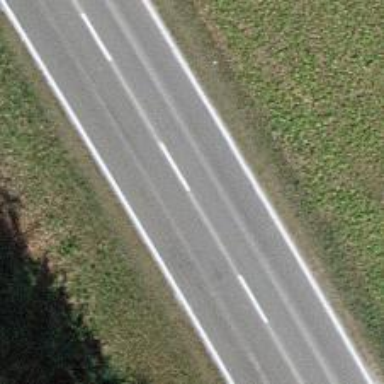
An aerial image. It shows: Secondary road with asphalt surface.